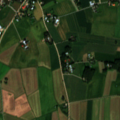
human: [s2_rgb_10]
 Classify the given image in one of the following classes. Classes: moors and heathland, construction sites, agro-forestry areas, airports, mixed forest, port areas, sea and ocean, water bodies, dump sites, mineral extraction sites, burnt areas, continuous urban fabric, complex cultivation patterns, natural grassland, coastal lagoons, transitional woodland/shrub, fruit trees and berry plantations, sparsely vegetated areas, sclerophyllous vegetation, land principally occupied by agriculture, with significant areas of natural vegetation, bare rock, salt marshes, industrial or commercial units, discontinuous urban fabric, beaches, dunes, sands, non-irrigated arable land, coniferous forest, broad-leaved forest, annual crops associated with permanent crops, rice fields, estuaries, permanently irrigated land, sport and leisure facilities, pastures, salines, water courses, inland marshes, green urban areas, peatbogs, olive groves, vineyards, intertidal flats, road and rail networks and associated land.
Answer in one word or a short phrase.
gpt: non-irrigated arable land, land principally occupied by agriculture, with significant areas of natural vegetation, coniferous forest